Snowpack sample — Buffalo Mountain, Silverthorne, Colorado, USA (2/22/26, 2:02 PM MST)
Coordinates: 39.622, -106.113
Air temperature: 33 °F
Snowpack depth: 63 cm
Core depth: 50 cm
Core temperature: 26.6 °F
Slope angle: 11°, slope face: 116°
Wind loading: low
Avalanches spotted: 0
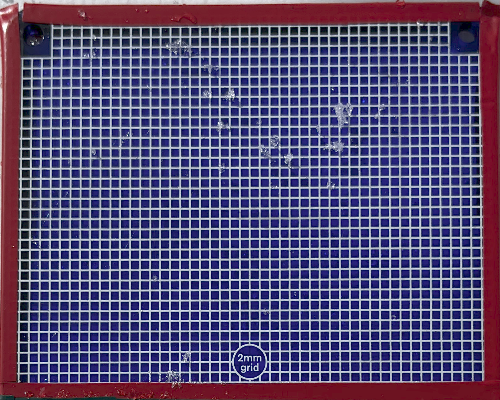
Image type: profile
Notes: In a firebreak similar to site 1, minimal wind loading with no spotted avalanches (not many faces in view though)